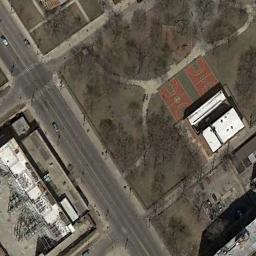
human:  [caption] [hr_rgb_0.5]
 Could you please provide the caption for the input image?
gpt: Two basketball courts next to some white buildings and some trees beside .

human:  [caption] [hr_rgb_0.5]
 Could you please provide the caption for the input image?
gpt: There are two basketball courts on the open place next to a white building .

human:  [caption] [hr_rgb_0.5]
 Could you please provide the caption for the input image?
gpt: Several houses are next to two basketball courts .

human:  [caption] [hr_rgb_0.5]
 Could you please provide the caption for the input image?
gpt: The basketball court and buildings are surrounded by lawns and trees,Other buildings are away from the road .

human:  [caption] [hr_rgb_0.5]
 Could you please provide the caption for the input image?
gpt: There is a building next to the basketball court .